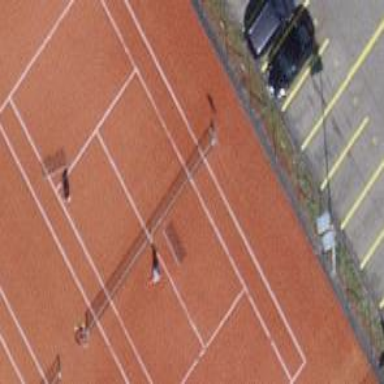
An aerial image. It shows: Tennis court in leisure pitch.